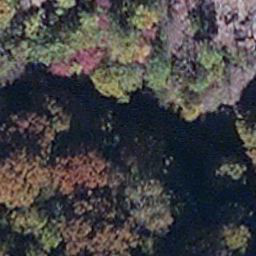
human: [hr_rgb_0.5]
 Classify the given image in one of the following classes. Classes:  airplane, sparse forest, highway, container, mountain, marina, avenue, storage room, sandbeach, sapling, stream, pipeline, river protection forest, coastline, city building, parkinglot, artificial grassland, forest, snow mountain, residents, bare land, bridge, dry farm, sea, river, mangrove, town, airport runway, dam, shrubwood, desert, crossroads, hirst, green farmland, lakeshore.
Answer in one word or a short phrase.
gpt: mangrove